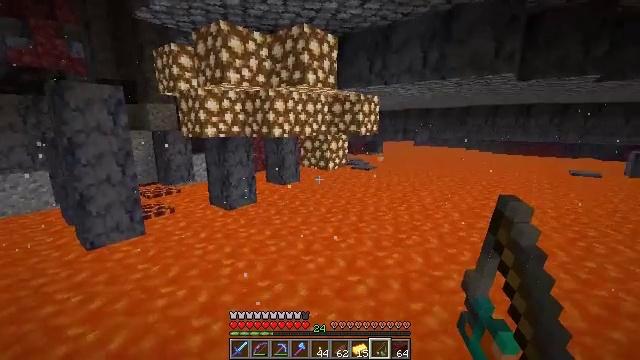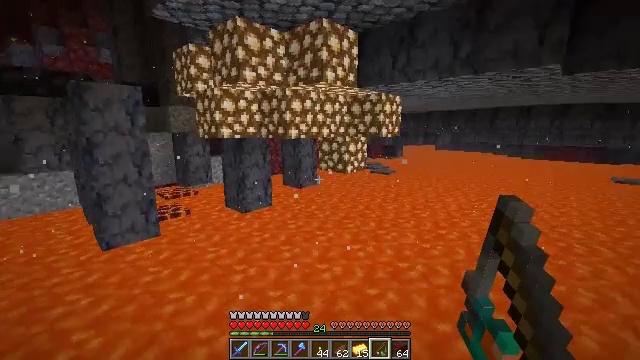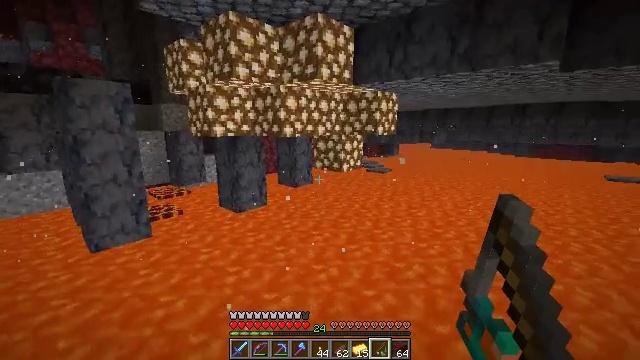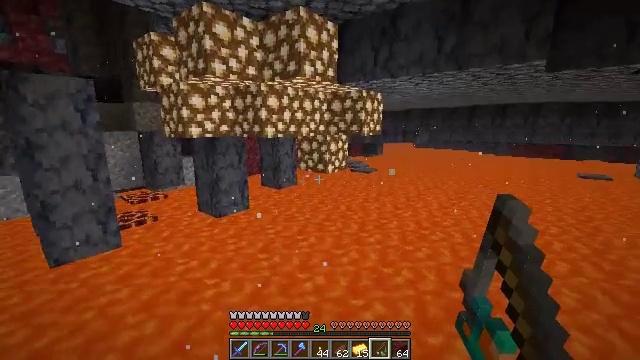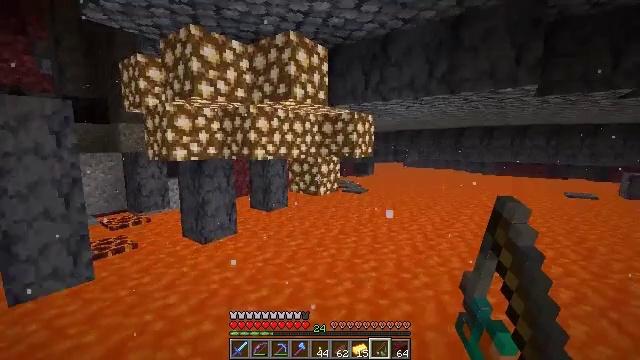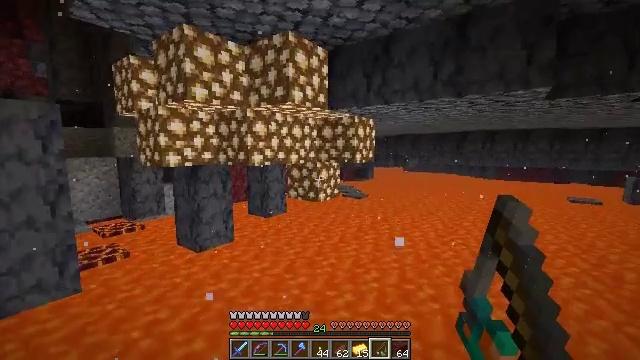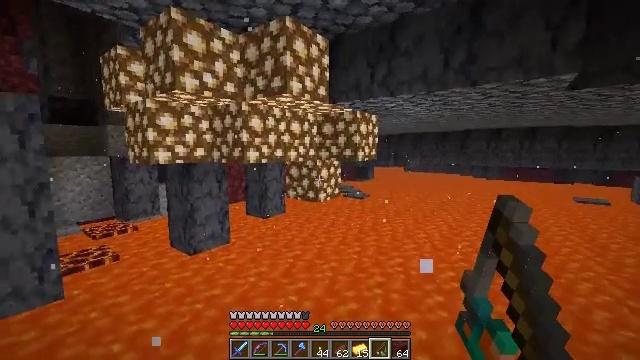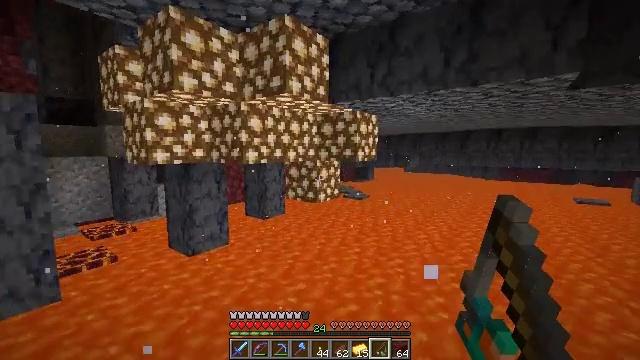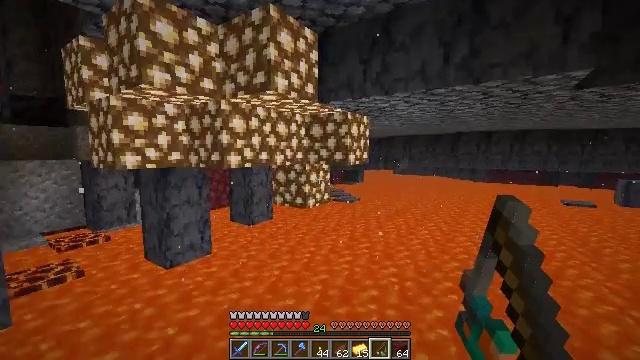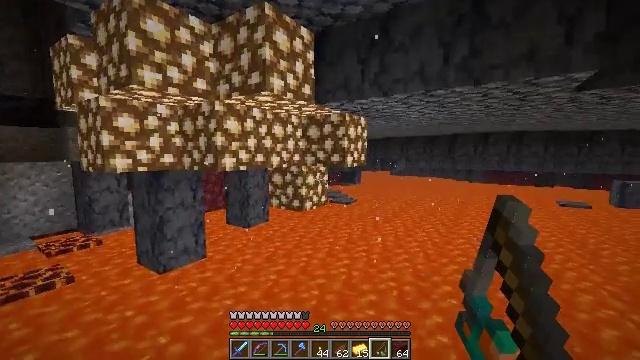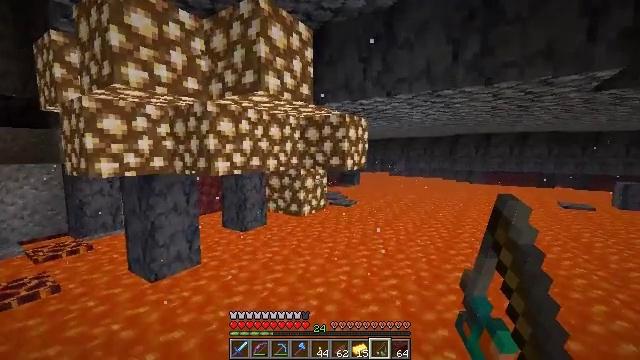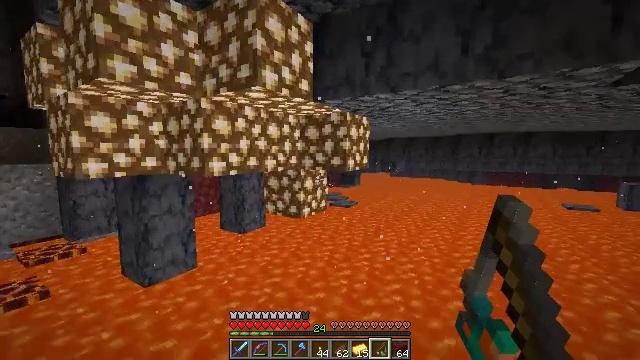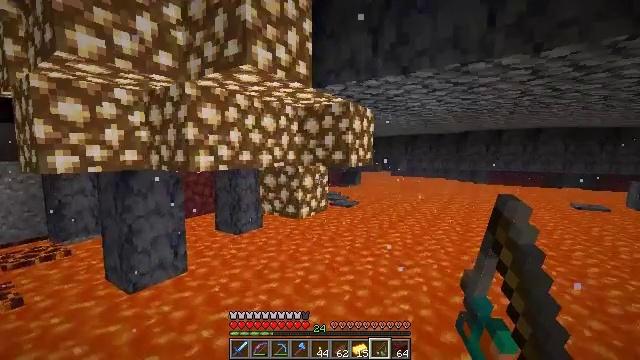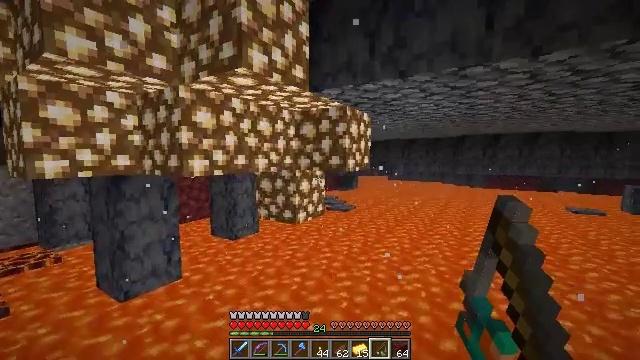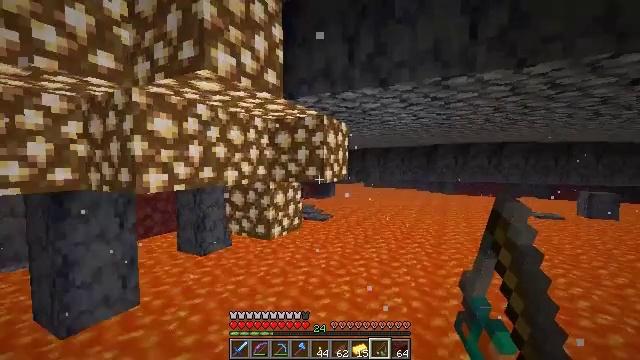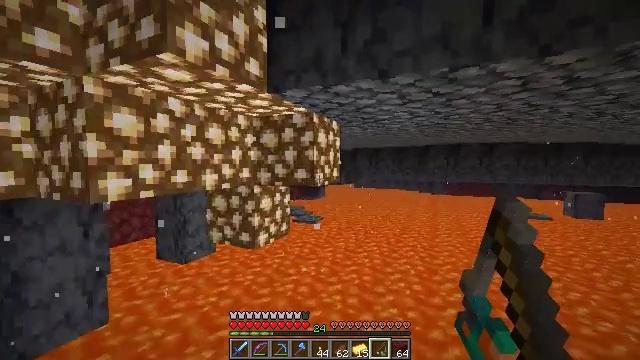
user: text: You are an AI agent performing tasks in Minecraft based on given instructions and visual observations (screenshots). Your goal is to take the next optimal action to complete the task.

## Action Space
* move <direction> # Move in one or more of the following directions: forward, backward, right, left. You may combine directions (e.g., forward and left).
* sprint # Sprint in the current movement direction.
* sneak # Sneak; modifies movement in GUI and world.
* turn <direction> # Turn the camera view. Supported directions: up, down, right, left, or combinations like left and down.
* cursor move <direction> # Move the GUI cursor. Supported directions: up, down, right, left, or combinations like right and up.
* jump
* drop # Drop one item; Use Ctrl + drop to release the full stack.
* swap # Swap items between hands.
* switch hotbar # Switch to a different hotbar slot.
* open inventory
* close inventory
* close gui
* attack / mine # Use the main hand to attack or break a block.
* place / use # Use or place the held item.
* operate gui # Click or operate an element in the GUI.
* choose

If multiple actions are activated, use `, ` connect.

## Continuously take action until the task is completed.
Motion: motion action
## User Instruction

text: Break the glowstone to gather its dust.
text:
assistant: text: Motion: no_op
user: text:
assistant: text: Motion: turn right
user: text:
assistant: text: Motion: turn right
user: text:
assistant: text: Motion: turn up
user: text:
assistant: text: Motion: no_op
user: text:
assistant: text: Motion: no_op
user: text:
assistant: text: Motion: turn right
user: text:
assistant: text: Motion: turn right
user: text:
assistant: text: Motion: no_op
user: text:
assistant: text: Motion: no_op
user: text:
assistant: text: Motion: no_op
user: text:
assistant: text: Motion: no_op
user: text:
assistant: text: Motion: turn right
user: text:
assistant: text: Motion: turn right and up
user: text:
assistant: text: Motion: no_op
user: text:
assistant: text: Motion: turn right
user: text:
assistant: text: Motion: turn right and up
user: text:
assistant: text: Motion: no_op
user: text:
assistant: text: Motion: turn left
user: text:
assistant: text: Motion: turn left
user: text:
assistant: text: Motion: turn left
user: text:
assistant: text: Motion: no_op
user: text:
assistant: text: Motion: no_op
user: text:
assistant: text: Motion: turn left and up
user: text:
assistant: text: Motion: turn left, switch to hotbar 3
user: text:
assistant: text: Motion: switch to hotbar 3
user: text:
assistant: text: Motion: turn left and up, switch to hotbar 3
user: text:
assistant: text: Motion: turn left and up
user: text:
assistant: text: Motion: turn up
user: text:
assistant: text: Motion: turn up